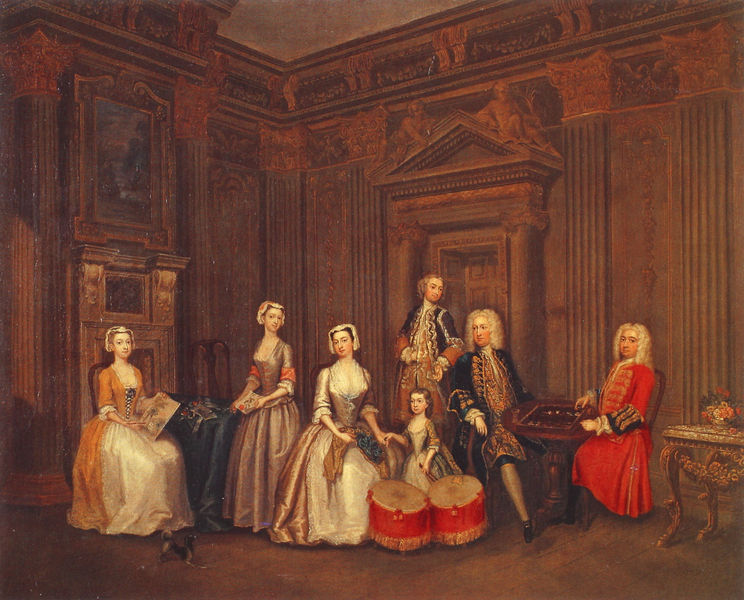
Titel: Algernon, 7th Duke of Somerset, with his family
Künstler: Charles Philips
Institution: The Duke of Northumberland
Schlagwörter: gemälde, gruppe, mann, weiß, frauen, gelb, menschen, mädchen, blumen, braun, frankreich, frau, holz, kleid, kleider, männer, raum, schwarz, säule, säulen, tisch, tür, zimmer, haus, hund, rot, schloss, tuch, gesellschaft, haube, wand, barock, bild, gold, interieur, adel, familie, kind, renaissance, kamin, perücke, kopfbedeckung, saal, könig, ornamente, stuck, schach, trommel, portikus, absolutismus, könige, perücken, perrücken, antiquitäten, personal, trommeln, fürsten, täfelung, mätresse